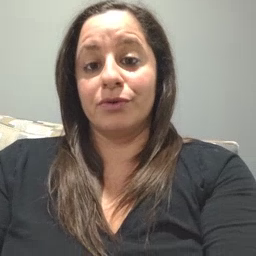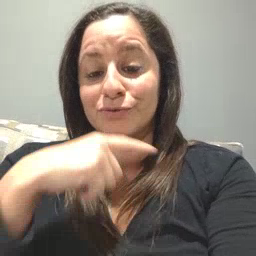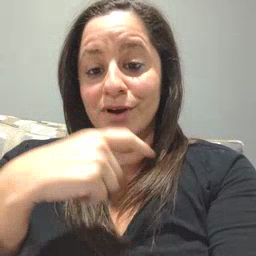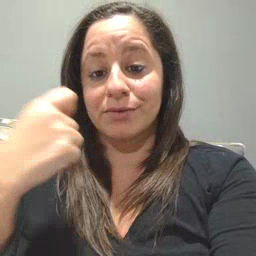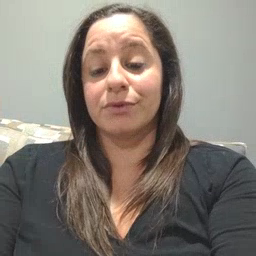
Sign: dryer